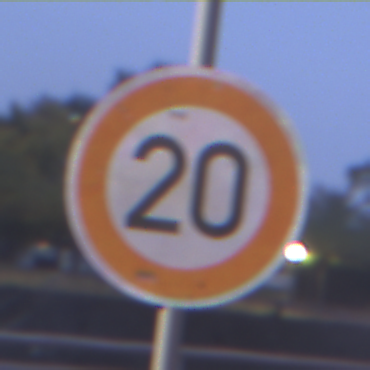
Verkehrszeichen: Geschwindigkeit20
Umgebung: Outdoor, Urban
Tageszeit: Night
Wetter: PartlyCloudy
Licht: Artificial
Jahreszeit: NotSpecified
Kontrast: HighContrast